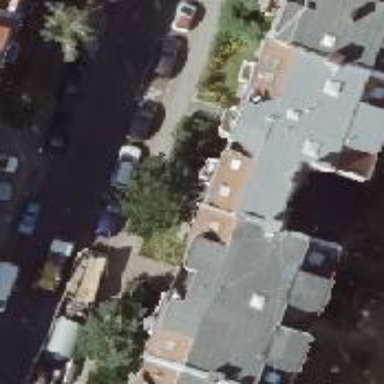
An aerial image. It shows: Apartment building with double saltbox roof shape.